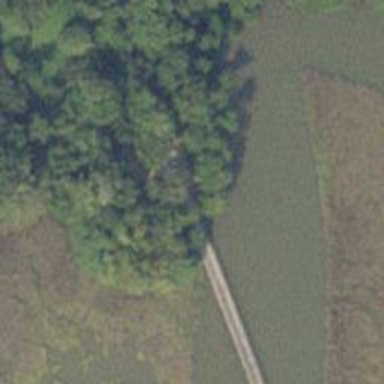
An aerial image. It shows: Trestle bridge over unclassified road spur.